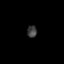
Tissue: skin
Cell type: Epithelial cells
Senescence score: 0.2746
Nuclear area (px): 112
Mean DAPI intensity: 62.411